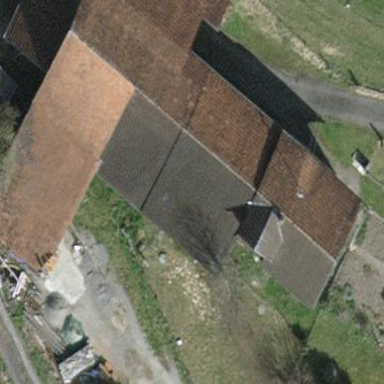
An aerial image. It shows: Farm building.